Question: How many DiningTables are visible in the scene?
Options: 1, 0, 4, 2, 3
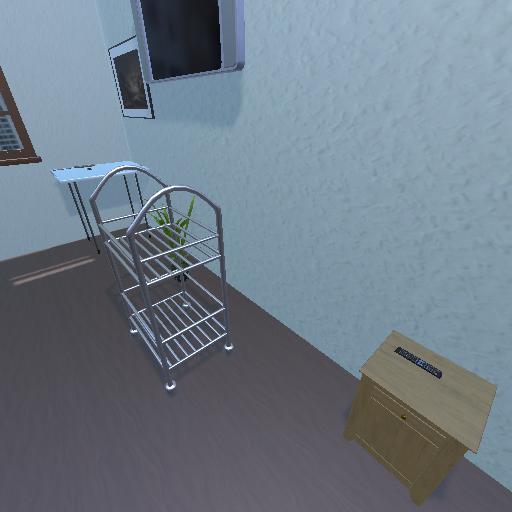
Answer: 1